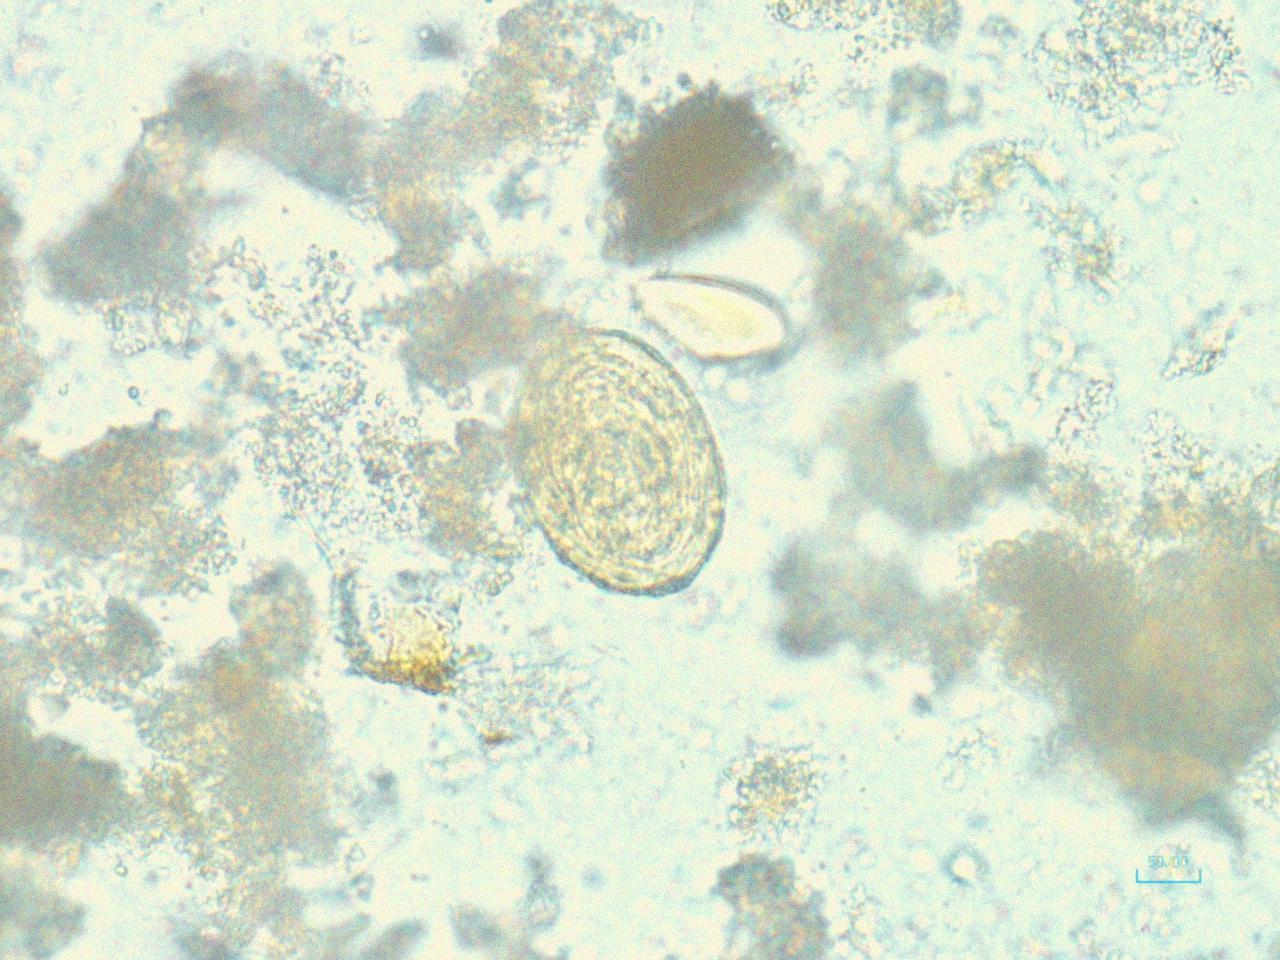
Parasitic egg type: Ascaris lumbricoides